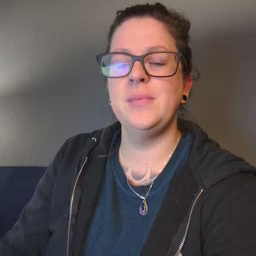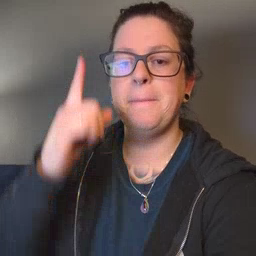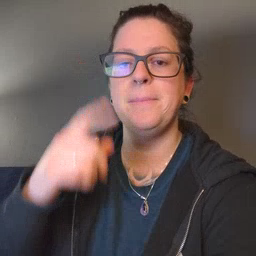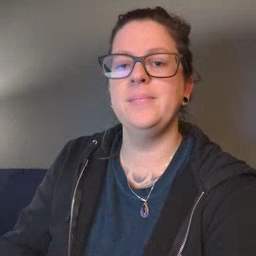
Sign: up